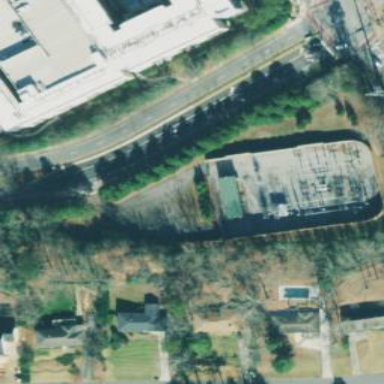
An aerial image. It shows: Distribution power substation secured by fence.